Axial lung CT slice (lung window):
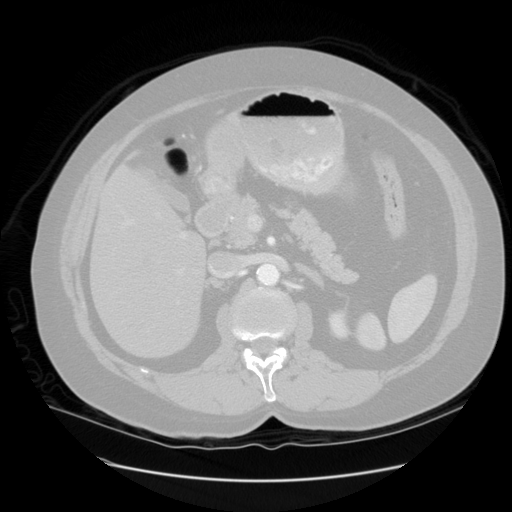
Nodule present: no